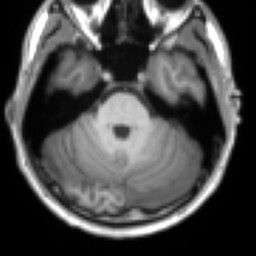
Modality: T1w
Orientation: coronal